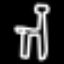
Label: chair